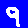
Digit: 9